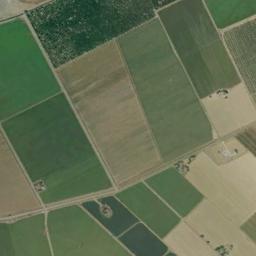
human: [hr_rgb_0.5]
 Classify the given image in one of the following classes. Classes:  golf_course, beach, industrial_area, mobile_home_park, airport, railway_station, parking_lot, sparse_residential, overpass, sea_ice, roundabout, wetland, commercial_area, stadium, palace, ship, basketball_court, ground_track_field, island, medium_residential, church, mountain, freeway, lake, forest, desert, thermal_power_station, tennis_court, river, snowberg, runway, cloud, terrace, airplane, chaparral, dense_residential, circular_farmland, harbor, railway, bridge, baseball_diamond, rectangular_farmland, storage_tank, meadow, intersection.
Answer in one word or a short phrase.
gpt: rectangular_farmland